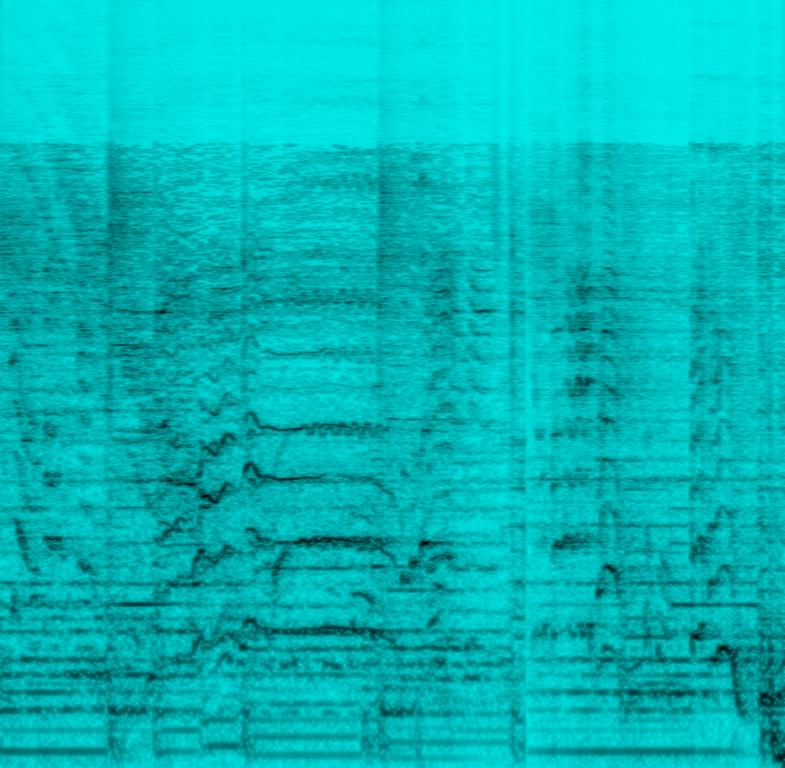
This hip-hop song features a high pitched voice sounding like a cartoon voice singing the main melody. The quality of the recording is low and some of the instruments cannot be identified. The voice is accompanied by a flute in the beginning and then a piano fill. A synth plays chords in the background. This song can be played in an animated movie.